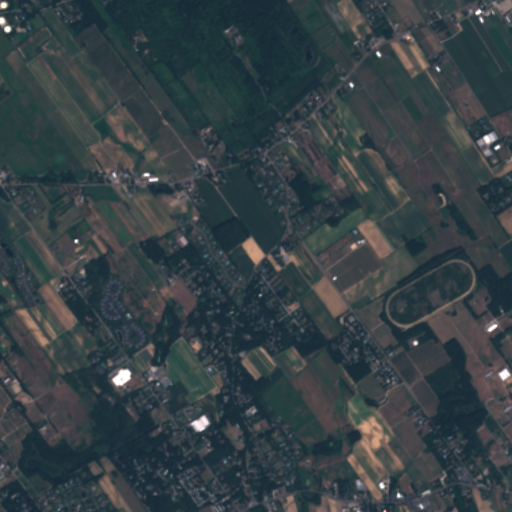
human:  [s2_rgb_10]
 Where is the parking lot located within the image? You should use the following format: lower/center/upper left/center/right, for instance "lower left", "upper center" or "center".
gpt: The parking lot is located in the upper right of the image.
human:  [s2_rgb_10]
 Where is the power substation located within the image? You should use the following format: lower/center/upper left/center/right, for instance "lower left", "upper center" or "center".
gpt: The power substation is located in the center right of the image.
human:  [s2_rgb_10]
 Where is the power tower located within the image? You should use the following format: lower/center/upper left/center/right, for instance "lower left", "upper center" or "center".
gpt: The power tower is located in the lower center of the image.
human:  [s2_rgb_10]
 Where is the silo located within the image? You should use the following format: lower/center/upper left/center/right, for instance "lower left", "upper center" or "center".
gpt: The silo is located in the center right of the image.
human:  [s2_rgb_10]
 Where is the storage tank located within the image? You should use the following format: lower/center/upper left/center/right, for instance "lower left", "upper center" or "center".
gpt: The storage tank is located in the upper left of the image.
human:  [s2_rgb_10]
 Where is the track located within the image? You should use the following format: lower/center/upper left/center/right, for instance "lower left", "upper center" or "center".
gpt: The track is located in the center right of the image.
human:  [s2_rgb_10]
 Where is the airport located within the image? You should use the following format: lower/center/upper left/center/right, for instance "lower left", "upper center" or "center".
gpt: There is no airport in the image.